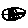
Label: hexagon